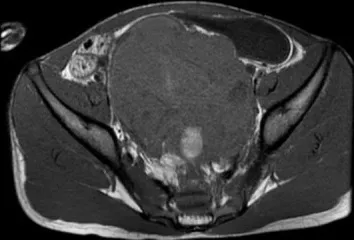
Axial T1-weighted MRI image (A) shows a well-defined, heterogeneous low signal intensity and lobulated pelvic mass with focal hyperintensies indicating hemorrhagic zones.
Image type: radiology (mri)